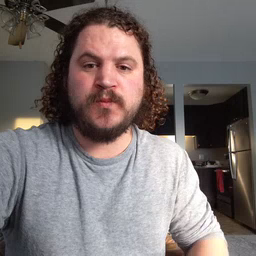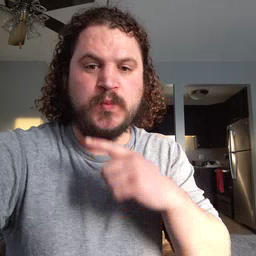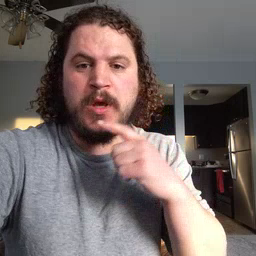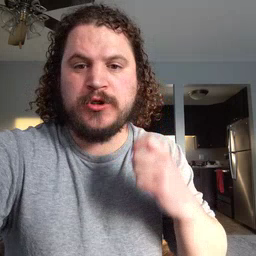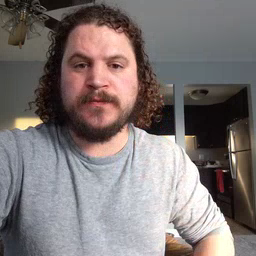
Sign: dryer